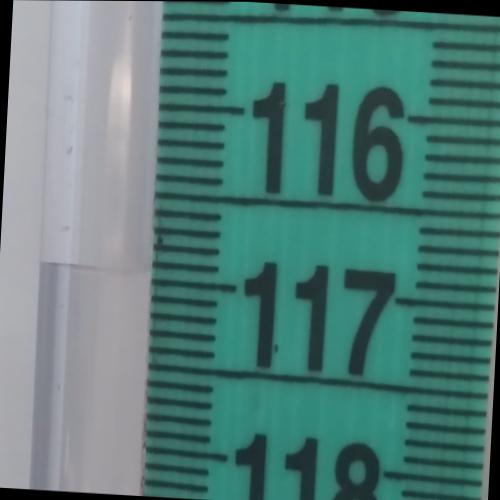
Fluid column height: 117.0 cm